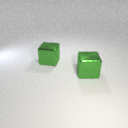
large green metal cube to the right of large green metal cube